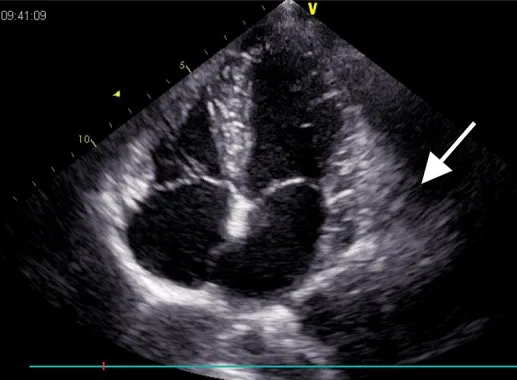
Echocardiogram pre-operatively showing a 32 x 66 mm heterogeneous mass (arrow) located in the left atrioventricular groove.
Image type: radiology (ultrasound)